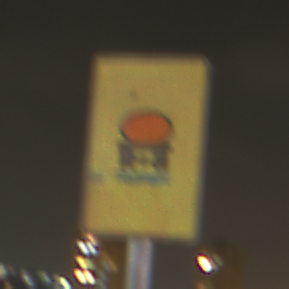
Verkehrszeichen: FahrzeugeMitWassergefaehrdenderLadungOhnePfeilsymbol
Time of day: Night
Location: Outdoor (Urban)
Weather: PartlyCloudy
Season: NotSpecified
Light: Artificial